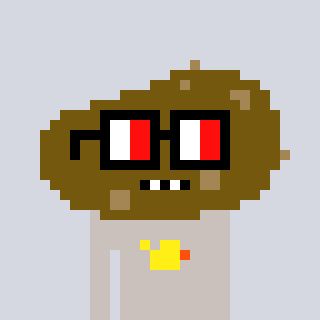
a pixel art character with square glasses with black frames and red eyes, a potato-shaped head and a foggrey-colored body on a cool background